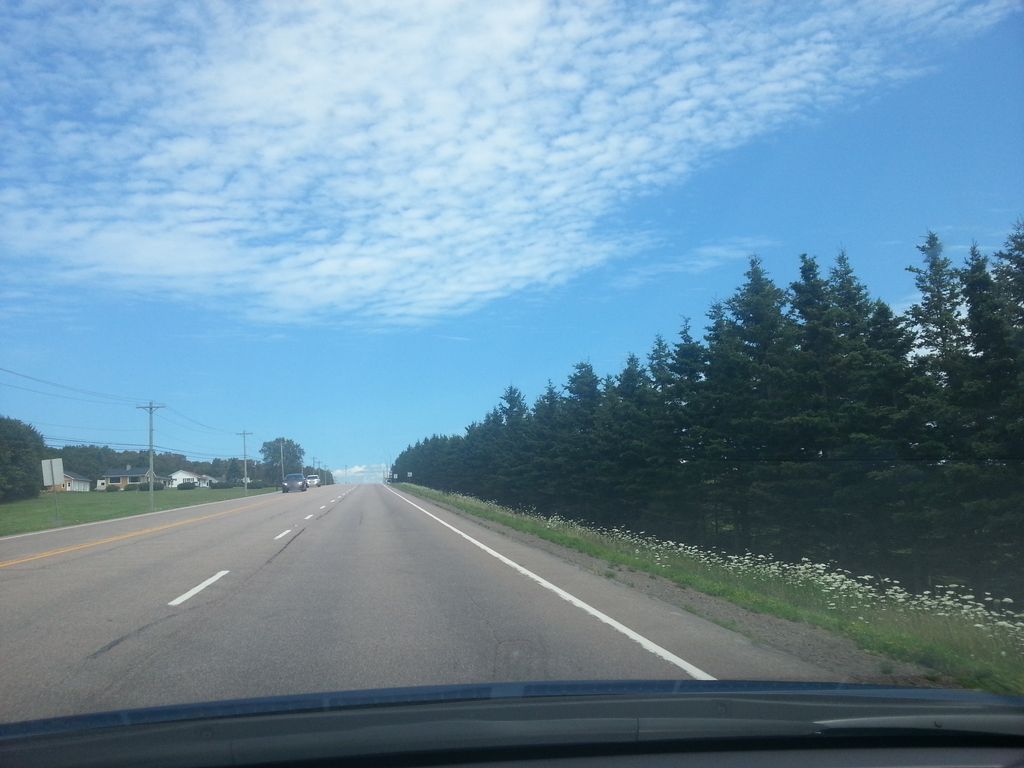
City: charlottetown